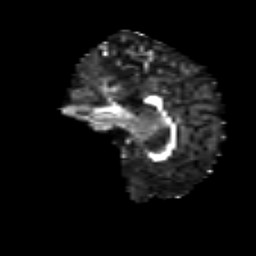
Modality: FA
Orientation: sagittal
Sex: male
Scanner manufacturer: siemens
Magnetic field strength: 3 T
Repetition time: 5 s
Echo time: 0.071 s